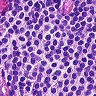
Metastatic tissue present: no